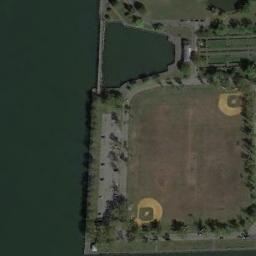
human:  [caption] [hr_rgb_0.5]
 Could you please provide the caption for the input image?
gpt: There are two baseball diamonds in the wasteland in the right of the grass .

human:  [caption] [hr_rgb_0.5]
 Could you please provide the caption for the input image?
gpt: Two baseball diamonds next to a river and some trees beside .

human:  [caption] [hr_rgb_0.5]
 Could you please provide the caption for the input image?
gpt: There are two baseball diamonds in the middle of grass next to a river .

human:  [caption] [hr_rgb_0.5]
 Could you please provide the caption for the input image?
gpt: There are 11 baseball courts in the picture, Four of which are double the others .

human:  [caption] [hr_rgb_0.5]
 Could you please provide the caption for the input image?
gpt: Two baseball diamonds are surrounded by trees .